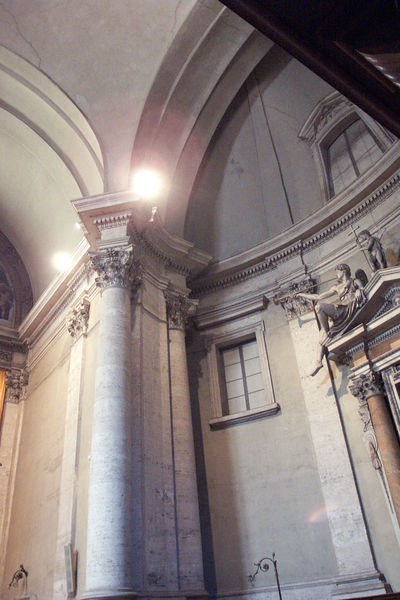
Titel: Cappella Sforza
Künstler: Giacomo della Porta
Standort: Rom, S. Maria Maggiore (EU - I - Latium)
Schlagwörter: fenster, holz, lampen, licht, marmor, pfeiler, säule, säulen, kappen, architektur, barock, stein, innenraum, kirche, figur, skulptur, statue, bogen, mauer, empore, pilaster, scheinwerfer, figuren, rundbogen, kuppel, bordüre, detail, halle, foto, gewölbe, altar, kapitell, fries, gesims, kirchenraum, kapelle, inneraum, fotographie, verzierungen, grabmal, kapitel, korintisch, tympanon, krabben, epitaph, gurtbogen, liegefigur, korinthisches kapitell, 1600, michellangelo, schlechte aufnahme, schlechte bildqualität, renaissance oder später